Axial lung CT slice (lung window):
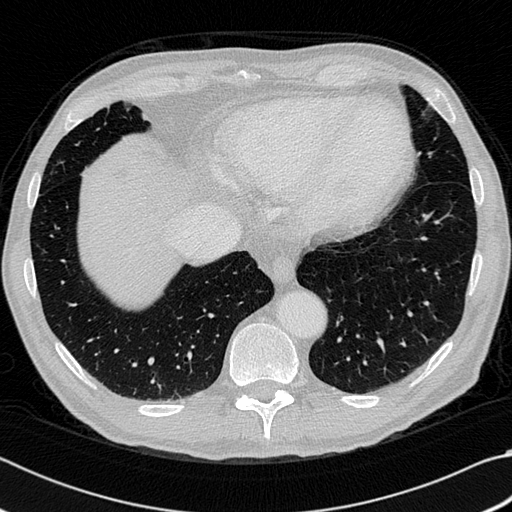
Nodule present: no